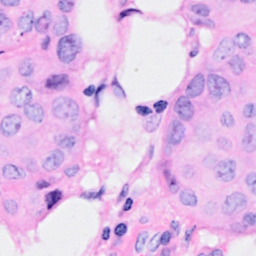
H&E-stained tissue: Breast